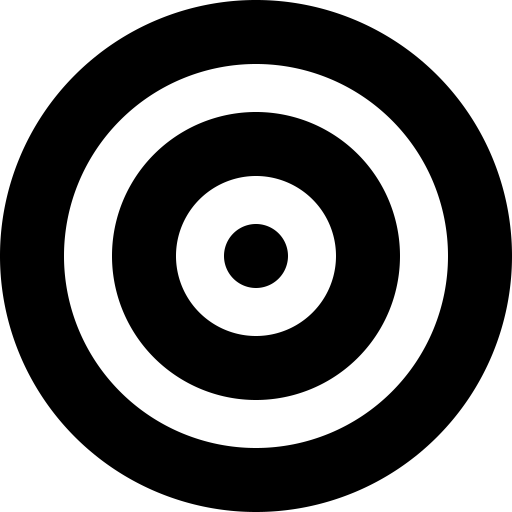
Tags: icon, FontAwesome, fa-icon, solid, bullseye